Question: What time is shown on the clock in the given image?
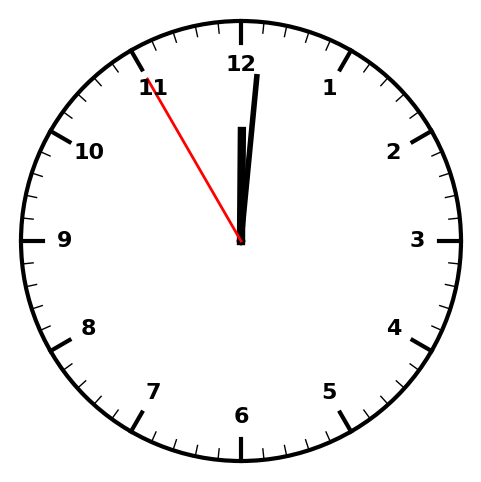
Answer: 12:00:55